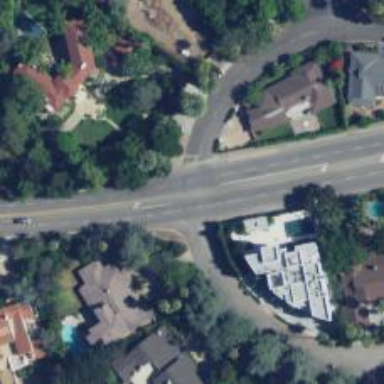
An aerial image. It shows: Secondary road with asphalt surface. It is lined with residential properties.